Question: From one of the comment in the <URL> article, it says one can debug a grunt program by creating a script file and invoke with grunt. I have a 'gulp' setup I like to profile. So, I created a script file with
'''
var gulp = require('gulp');
require('./gulpfile');
gulp.start.apply(gulp, ['default'])
'''
when I run this with a 'spy-js' run session, it executes and ton of trace info. The 'traced application' window shows it ran correctly as I could see the logs. But, I cannot find any of my methods in 'trace run' window. Where should I look for say, a function called from my 'gulpfile.js'? I tried quick search by clicking on middle window and start typing. But I cannot find any of my method.
Another qn, how to go to the next hit in the 'quick search' window. As in the attached image, it hit one result, but I want to go to the next. How?
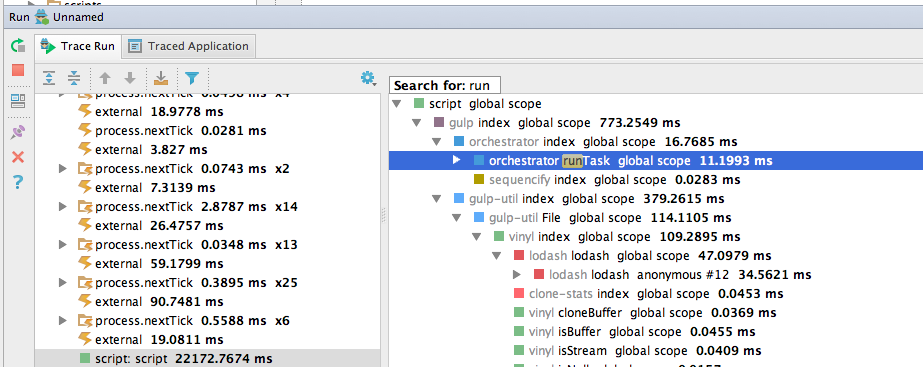
Answer: The best way would be to use <URL> to get rid of the noise from the files you're not interested in.

On the screenshot above, single file filter is applied (meaning that nothing but this file will be captured), so after applying such filter and restarting the session you will only see the code from gulpfile.js. You can use glob patterns to include/exclude files you need. I suspect in your scenario excluding all node modules should be enough. There's a shortcut to create such filter, just right click on the root node inside the events pane and select "Mute node modules":

If you're interested in tracing some of the node modules, you can modify the filter to exclude just those you're not interested in. You can also create filters for individual node modules by locating one of their functions in the stack tree and using "Mute this node module" context action.